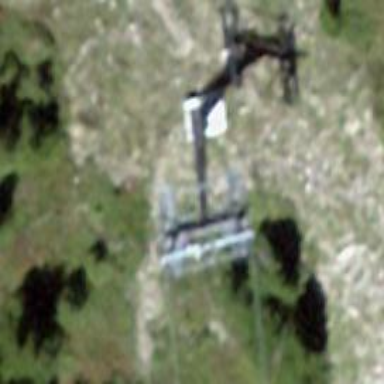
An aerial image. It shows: Pylon for aerialway.